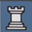
Piece: wR